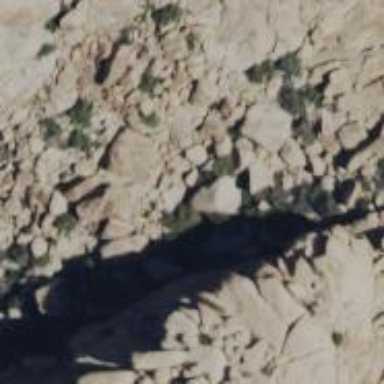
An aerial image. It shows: Natural cliff.